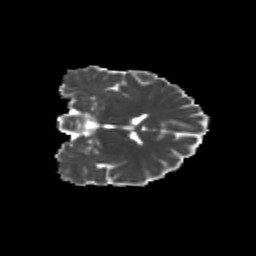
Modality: MD
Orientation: coronal
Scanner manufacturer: siemens
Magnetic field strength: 3 T
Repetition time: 9.2 s
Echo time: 0.084 s